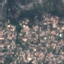
Land use / land cover class: Residential